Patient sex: M
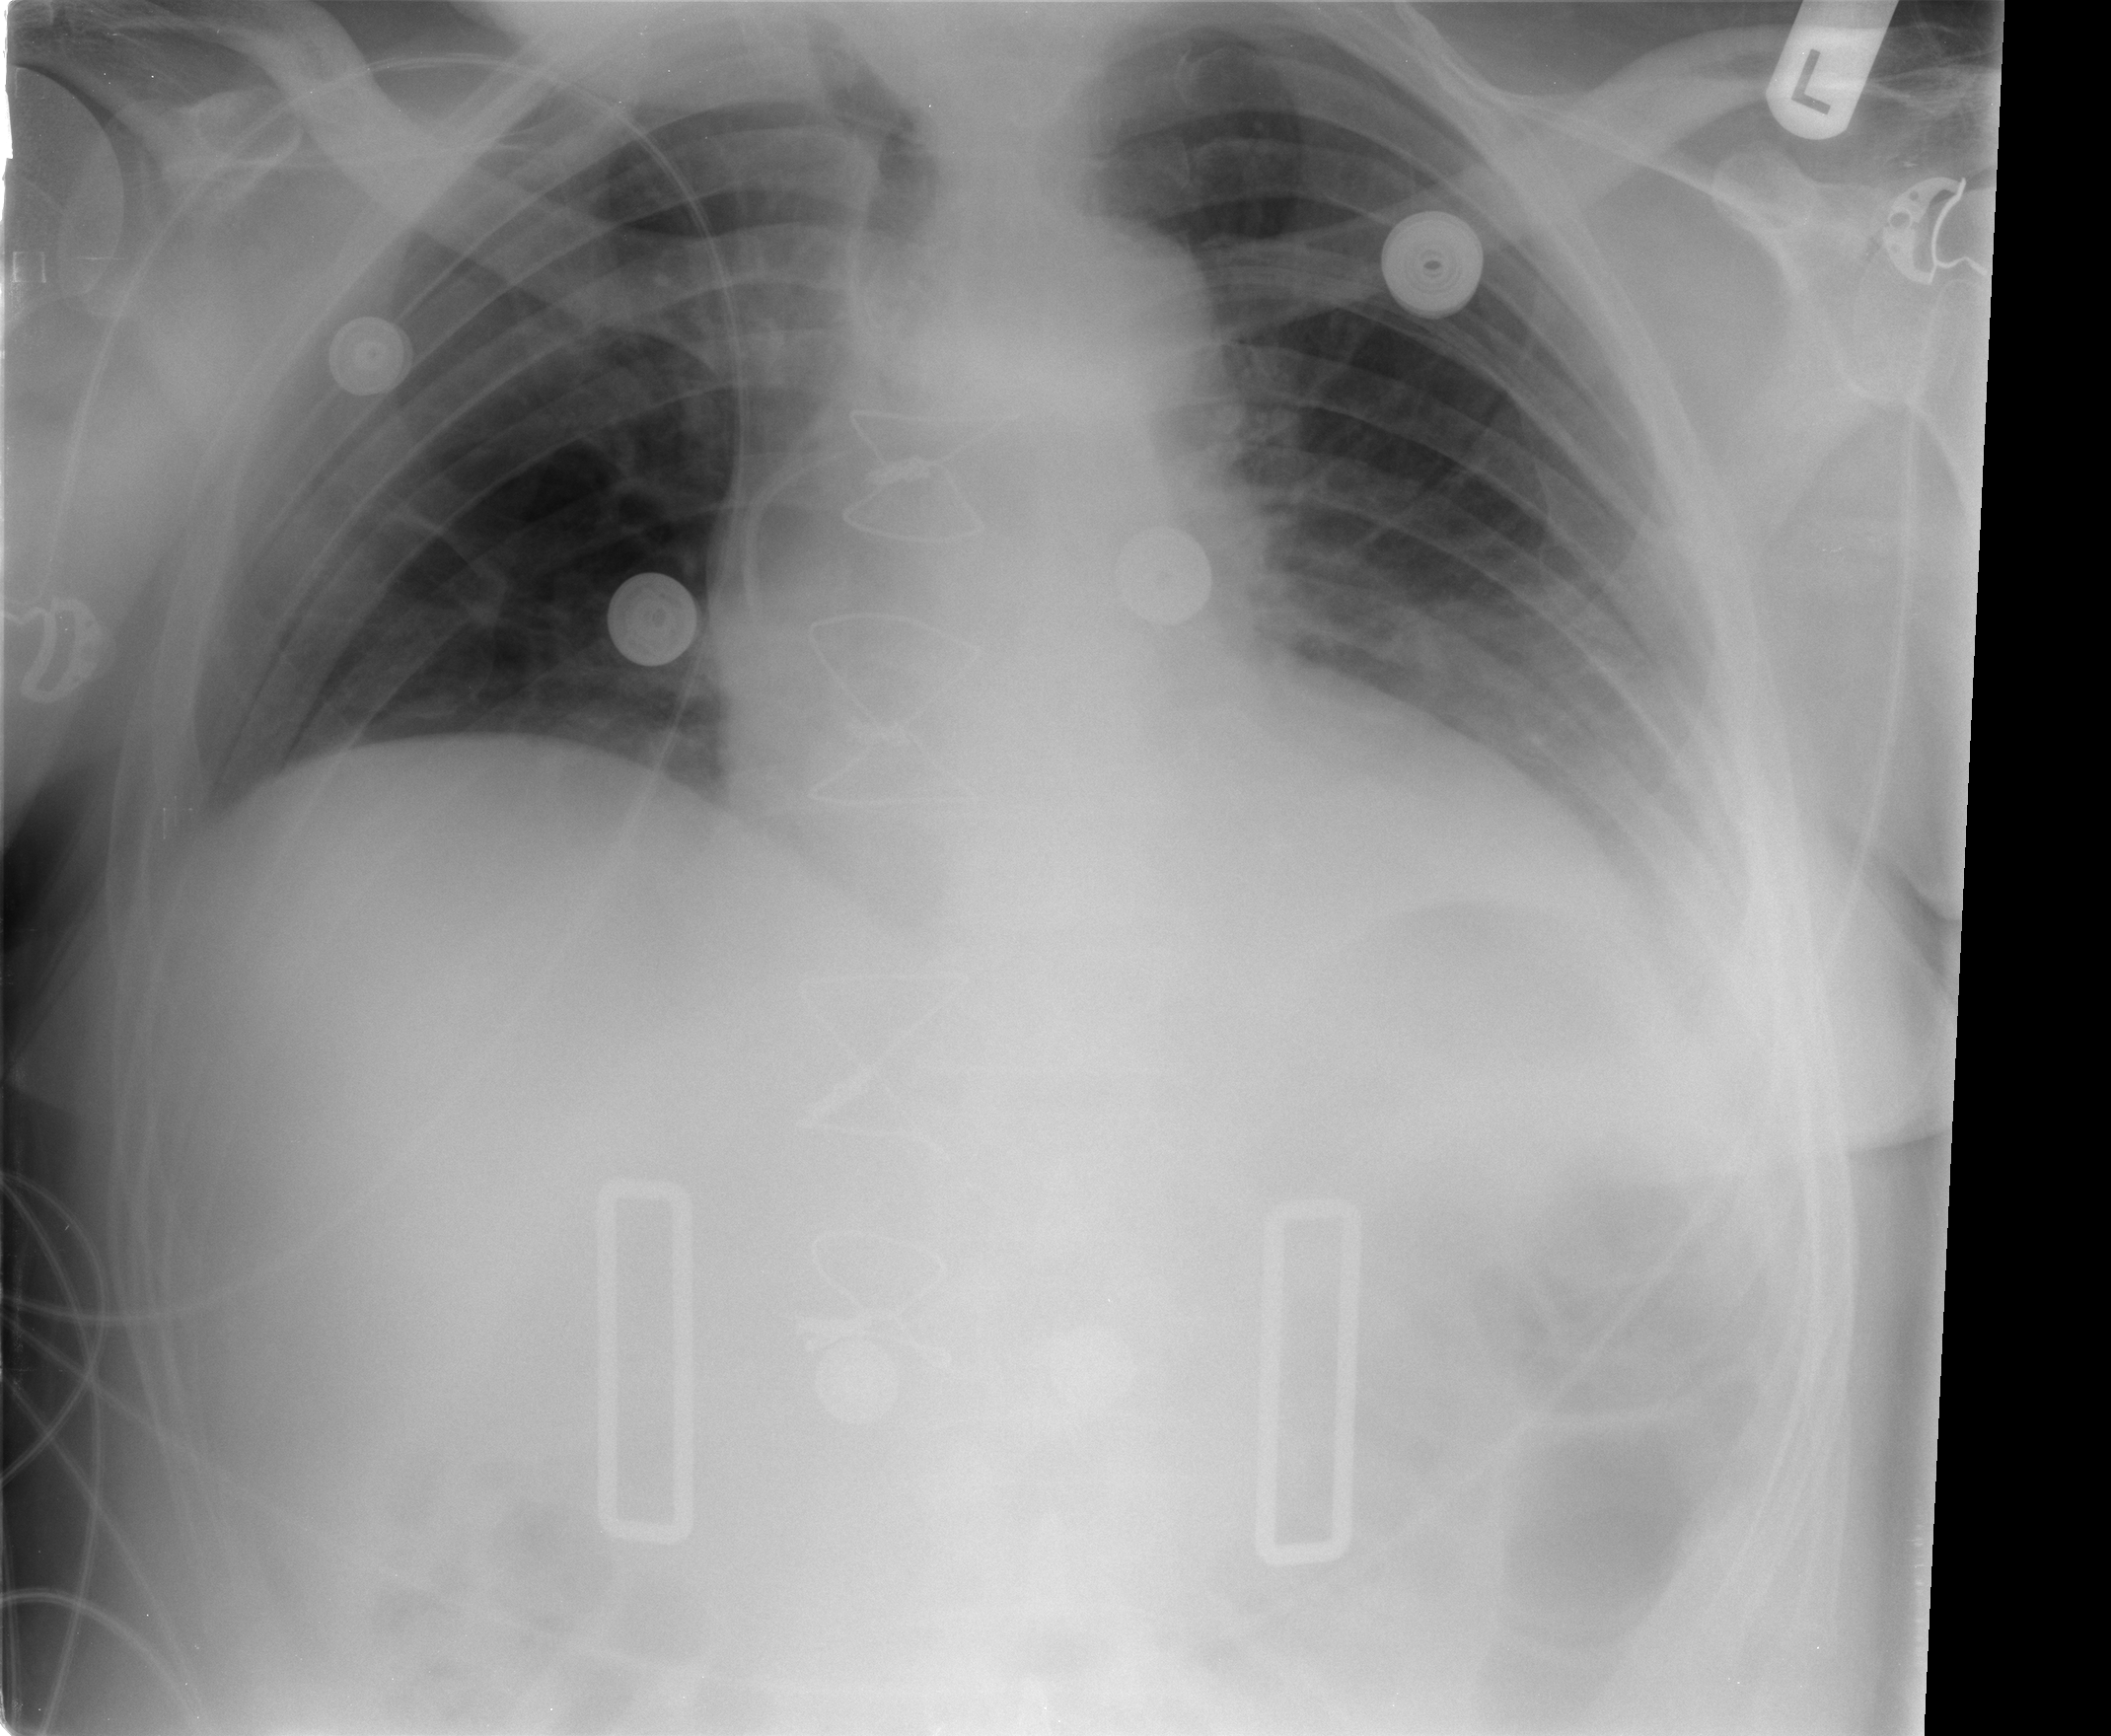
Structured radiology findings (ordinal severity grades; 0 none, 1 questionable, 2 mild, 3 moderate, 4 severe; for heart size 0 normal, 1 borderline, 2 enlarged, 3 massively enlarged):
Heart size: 2
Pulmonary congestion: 2
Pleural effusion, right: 0
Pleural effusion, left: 2
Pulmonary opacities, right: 0
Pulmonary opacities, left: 0
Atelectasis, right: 0
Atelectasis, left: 2